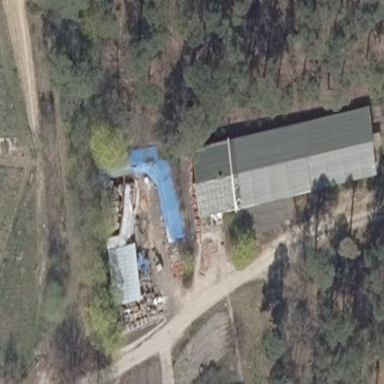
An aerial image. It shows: Building with gabled roof. The roof orientation is along the structure.